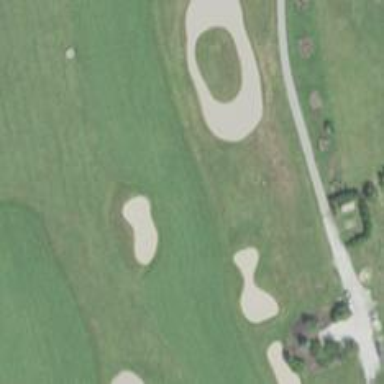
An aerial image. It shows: Golf hole.